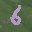
Label: 6